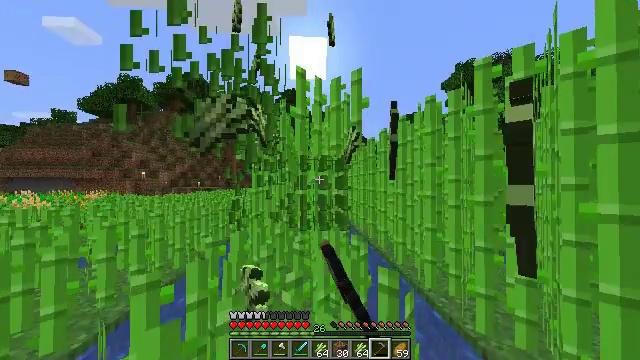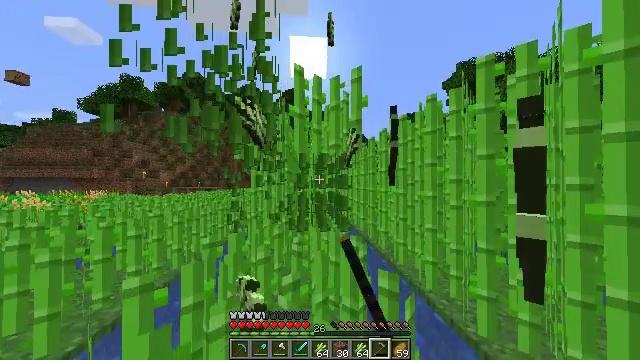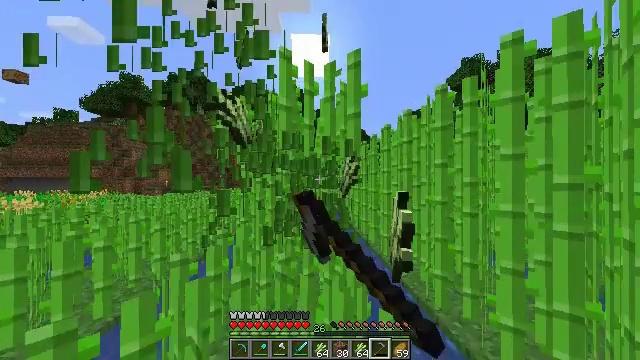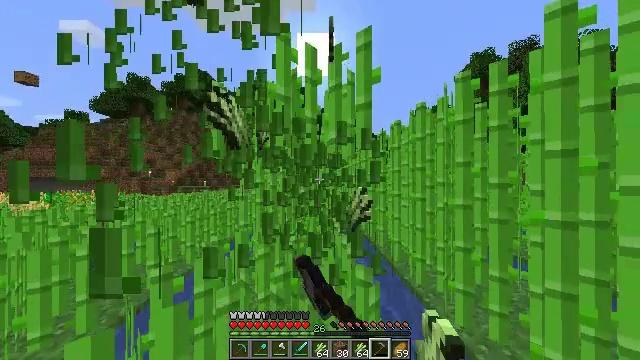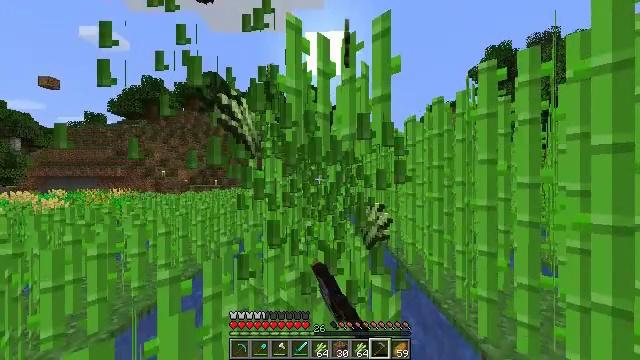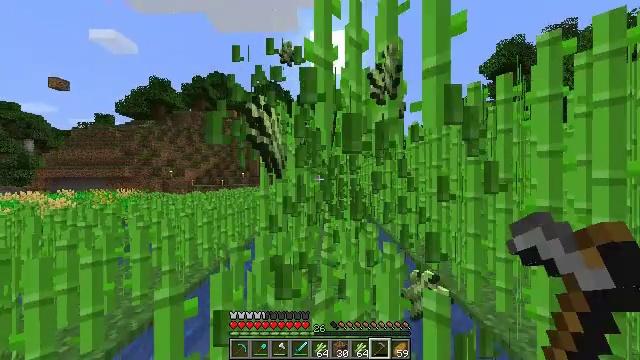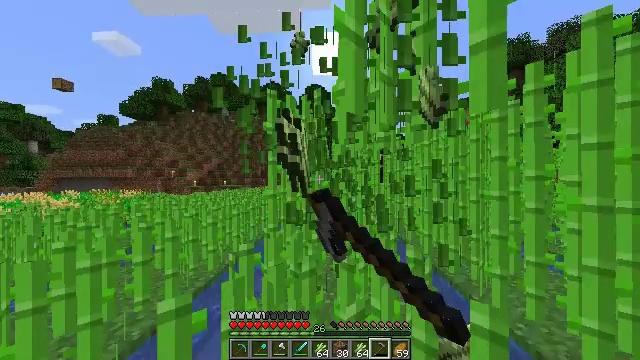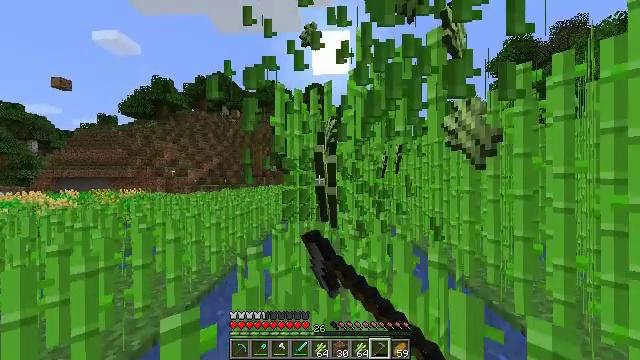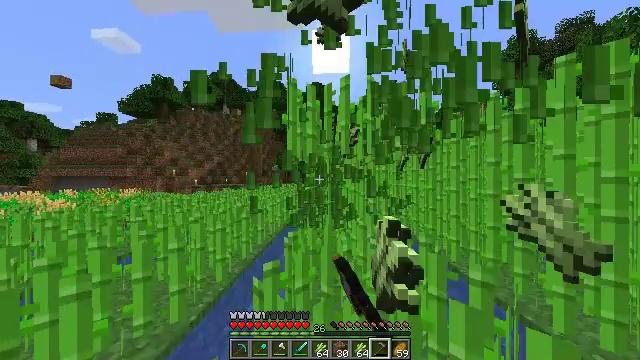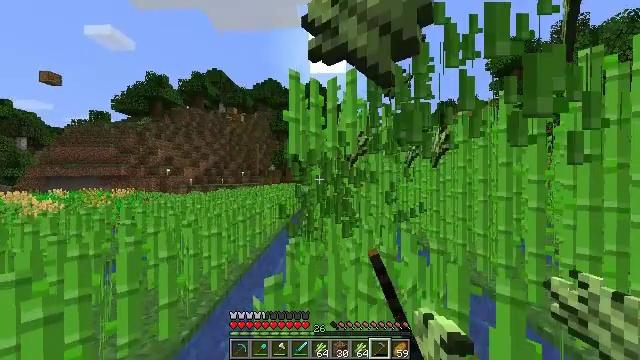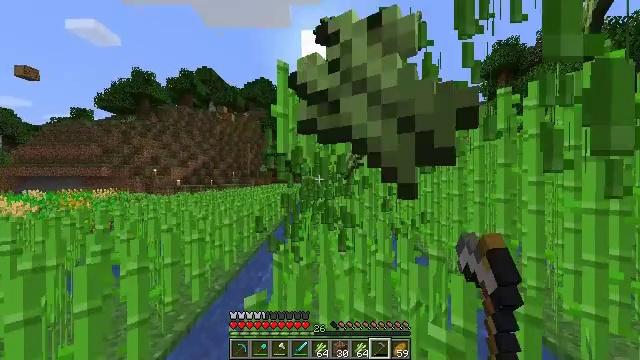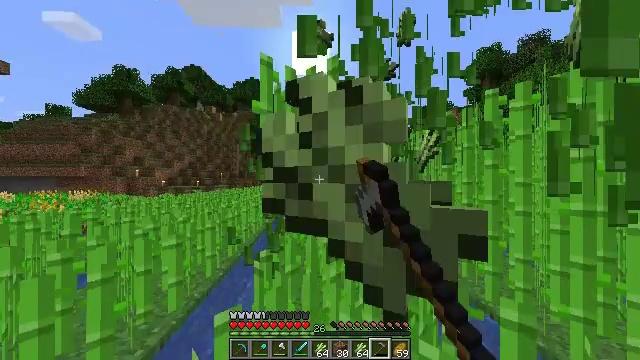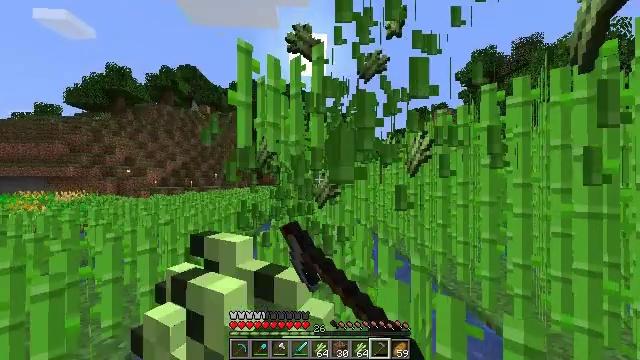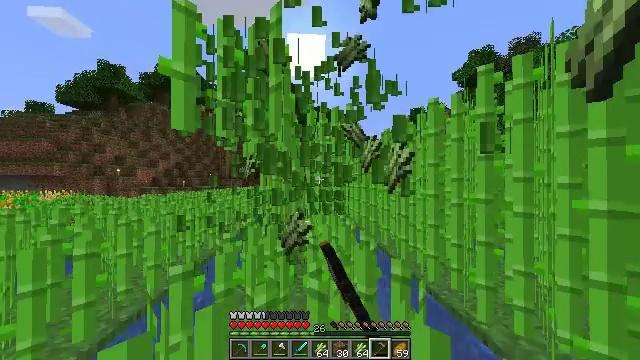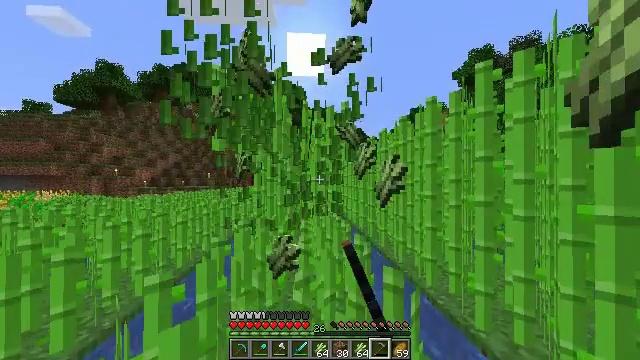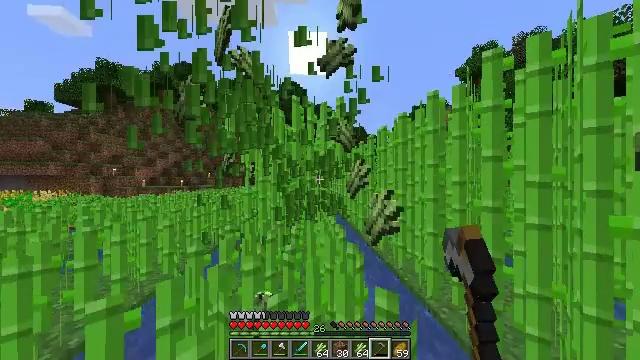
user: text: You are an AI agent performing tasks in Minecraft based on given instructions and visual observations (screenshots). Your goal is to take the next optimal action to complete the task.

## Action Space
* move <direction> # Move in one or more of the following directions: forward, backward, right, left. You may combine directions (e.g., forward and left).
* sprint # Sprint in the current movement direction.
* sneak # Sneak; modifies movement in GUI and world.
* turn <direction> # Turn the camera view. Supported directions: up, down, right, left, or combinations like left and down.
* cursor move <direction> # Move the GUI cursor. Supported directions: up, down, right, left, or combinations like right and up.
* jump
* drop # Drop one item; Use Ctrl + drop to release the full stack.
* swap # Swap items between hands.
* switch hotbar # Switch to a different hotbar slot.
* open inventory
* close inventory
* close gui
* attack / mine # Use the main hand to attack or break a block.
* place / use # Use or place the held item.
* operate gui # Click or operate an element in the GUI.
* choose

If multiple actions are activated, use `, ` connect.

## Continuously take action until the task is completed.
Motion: motion action
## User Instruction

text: Break the sugar cane.
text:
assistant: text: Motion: move forward, sprint, attack / mine
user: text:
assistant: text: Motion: move forward, sprint, attack / mine
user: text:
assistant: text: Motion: move forward, sprint, turn left, attack / mine
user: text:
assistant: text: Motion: move forward and move left, sprint, turn left, attack / mine
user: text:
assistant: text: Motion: move forward and move left, sprint, turn left, attack / mine
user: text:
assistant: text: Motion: move forward and move left, sprint, attack / mine
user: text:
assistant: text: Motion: move forward and move left, sprint, attack / mine
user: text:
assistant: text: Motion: move forward and move left, sprint, attack / mine
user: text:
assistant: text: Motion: move forward, sprint, attack / mine
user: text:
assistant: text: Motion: move forward and move right, sprint, turn right, attack / mine
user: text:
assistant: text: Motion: move forward and move right, sprint, turn right, attack / mine
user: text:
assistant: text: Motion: move forward and move right, sprint, attack / mine
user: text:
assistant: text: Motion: move forward and move right, sprint, attack / mine
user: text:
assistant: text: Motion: move forward and move right, sprint, attack / mine
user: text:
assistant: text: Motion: move forward, sprint, attack / mine
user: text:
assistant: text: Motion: move forward, sprint, turn left, attack / mine
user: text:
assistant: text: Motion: move forward, sprint, turn left, attack / mine
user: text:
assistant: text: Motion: move forward and move left, sprint, turn left, attack / mine
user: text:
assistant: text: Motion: move forward and move left, sprint, attack / mine
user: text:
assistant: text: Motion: move forward and move left, sprint, attack / mine
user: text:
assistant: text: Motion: move forward and move left, sprint, attack / mine
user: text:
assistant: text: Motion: move forward, sprint, turn right, attack / mine
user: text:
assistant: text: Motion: move forward, sprint, turn right, attack / mine
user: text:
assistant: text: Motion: move forward and move right, sprint, turn right, attack / mine
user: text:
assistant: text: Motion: move forward and move right, sprint, attack / mine
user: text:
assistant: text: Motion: move forward and move right, sprint, attack / mine
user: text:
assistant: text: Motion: move forward and move right, sprint, attack / mine
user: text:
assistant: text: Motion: move forward, sprint, turn left, attack / mine
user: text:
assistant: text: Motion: move forward and move left, sprint, turn left, attack / mine
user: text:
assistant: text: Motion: move forward and move left, sprint, turn left, attack / mine